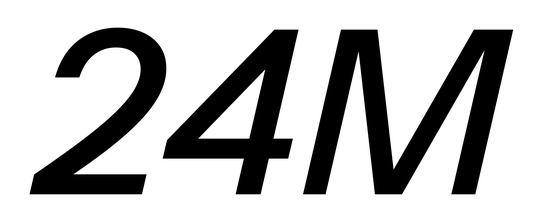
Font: InstrumentSans-Italic_Medium_Italic